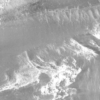
Label: not_dusty